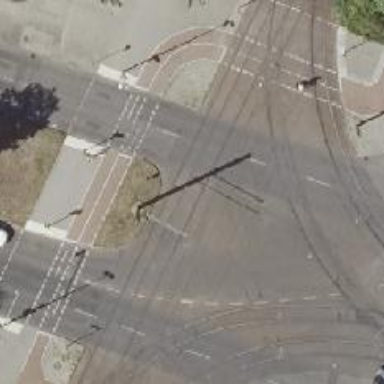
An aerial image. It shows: Tram level crossing on the railway.